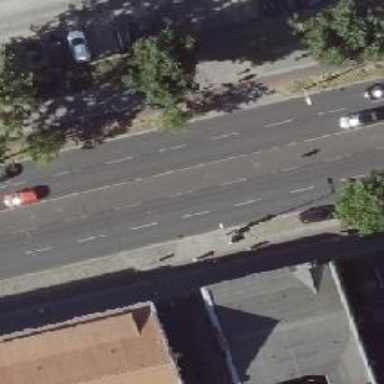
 there is parallel parking along the street side."